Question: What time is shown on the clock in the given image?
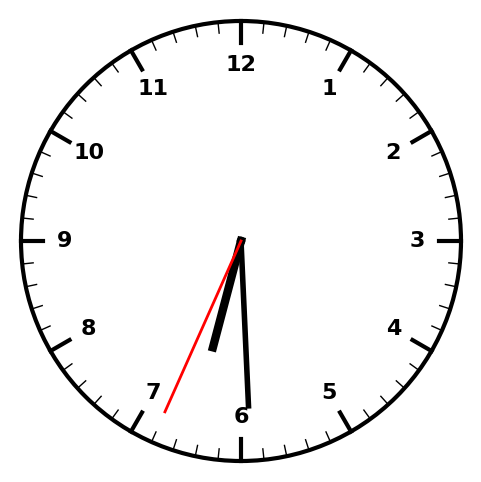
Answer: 06:29:34